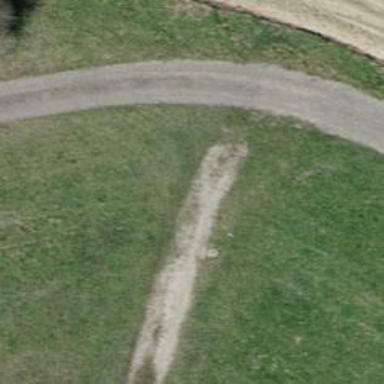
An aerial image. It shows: Compacted grade3 track.